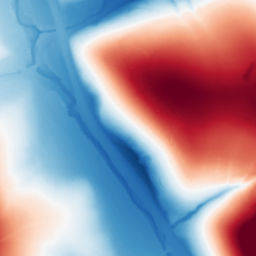
Category: classical
Decomposition family: gaussian
Decomposition parameters: sigma: 100
Upsampling method: cubic_catmull_rom
Upsampling parameters: scale: 2
Upsampling scale: 2